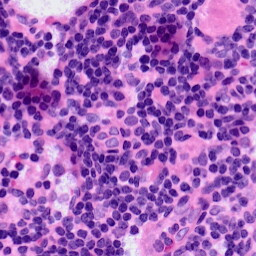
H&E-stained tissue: LymphNode